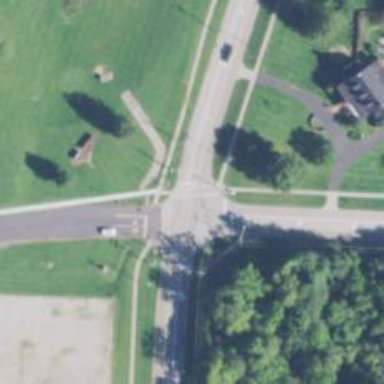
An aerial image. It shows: Marked crossing on the road.